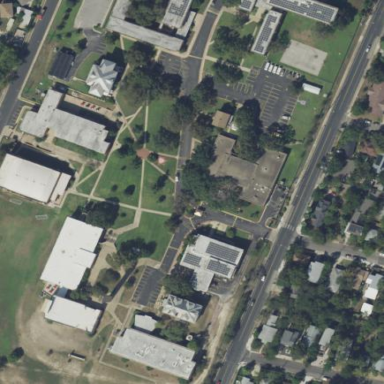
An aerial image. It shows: College.